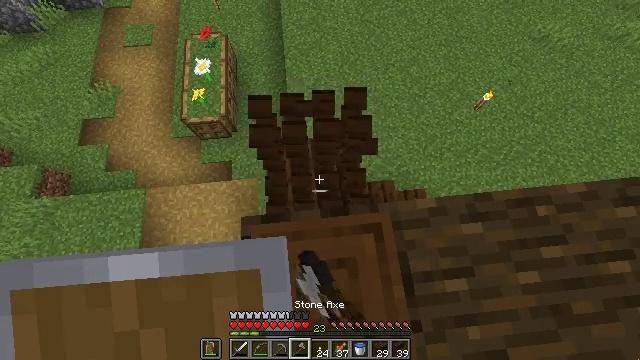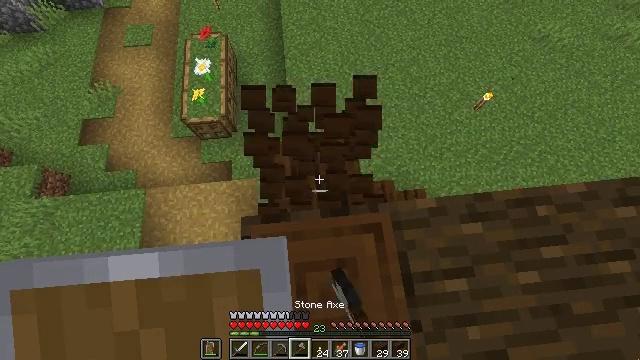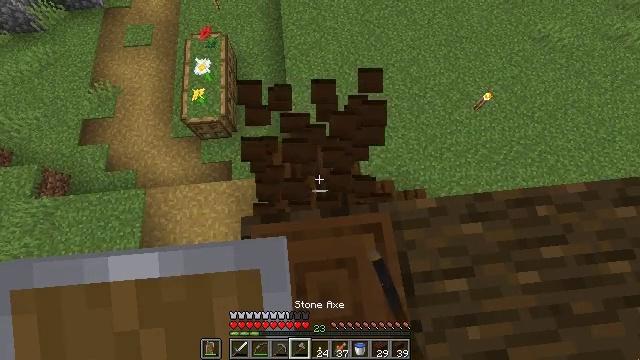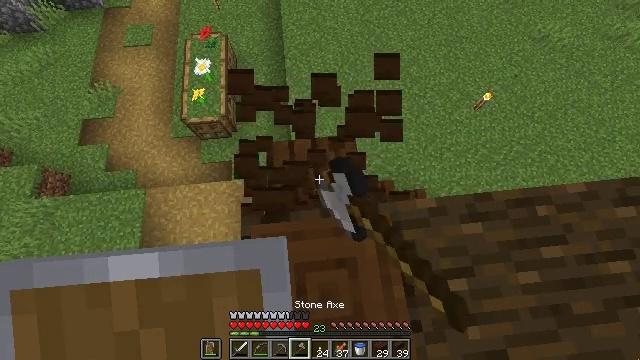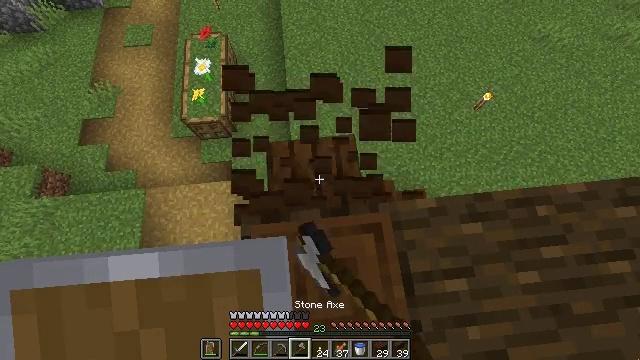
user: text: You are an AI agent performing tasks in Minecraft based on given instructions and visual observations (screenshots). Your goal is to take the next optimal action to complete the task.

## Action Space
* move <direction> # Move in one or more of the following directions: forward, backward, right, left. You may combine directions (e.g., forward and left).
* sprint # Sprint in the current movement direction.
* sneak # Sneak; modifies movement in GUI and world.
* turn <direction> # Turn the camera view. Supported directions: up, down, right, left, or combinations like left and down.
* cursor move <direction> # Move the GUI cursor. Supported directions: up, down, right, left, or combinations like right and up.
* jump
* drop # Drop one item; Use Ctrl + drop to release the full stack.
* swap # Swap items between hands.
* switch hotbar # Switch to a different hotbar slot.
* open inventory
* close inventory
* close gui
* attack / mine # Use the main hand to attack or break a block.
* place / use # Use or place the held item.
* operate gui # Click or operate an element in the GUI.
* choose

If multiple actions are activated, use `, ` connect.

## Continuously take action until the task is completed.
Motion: motion action
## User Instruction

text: Remove the dark oak stairs from the build.
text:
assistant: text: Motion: attack / mine
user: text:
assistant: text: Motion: attack / mine
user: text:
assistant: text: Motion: attack / mine
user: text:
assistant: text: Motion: attack / mine
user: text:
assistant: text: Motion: no_op